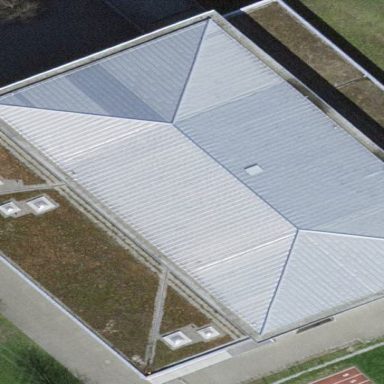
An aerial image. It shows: Sports center building.